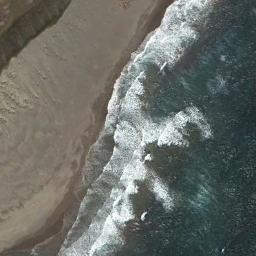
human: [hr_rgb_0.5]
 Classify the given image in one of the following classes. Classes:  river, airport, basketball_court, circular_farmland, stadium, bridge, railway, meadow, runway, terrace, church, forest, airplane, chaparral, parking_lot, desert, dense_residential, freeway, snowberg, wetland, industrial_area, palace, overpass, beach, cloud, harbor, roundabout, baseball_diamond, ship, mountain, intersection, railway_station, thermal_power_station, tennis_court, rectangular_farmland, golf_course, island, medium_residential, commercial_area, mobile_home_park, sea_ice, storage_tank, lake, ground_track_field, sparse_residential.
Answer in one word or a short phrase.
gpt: beach